Interaction volume radius: 5 \u00c5
Interaction volume height: 35 \u00c5
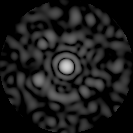
Disorder parameter: 0.8409